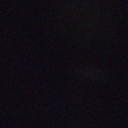
Screen state: off